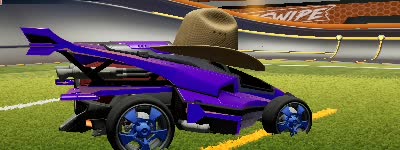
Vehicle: aftershock